RGB frame:
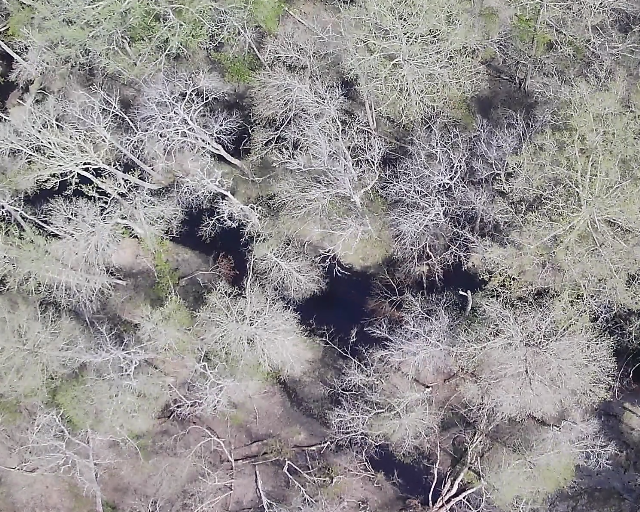
Thermal frame:
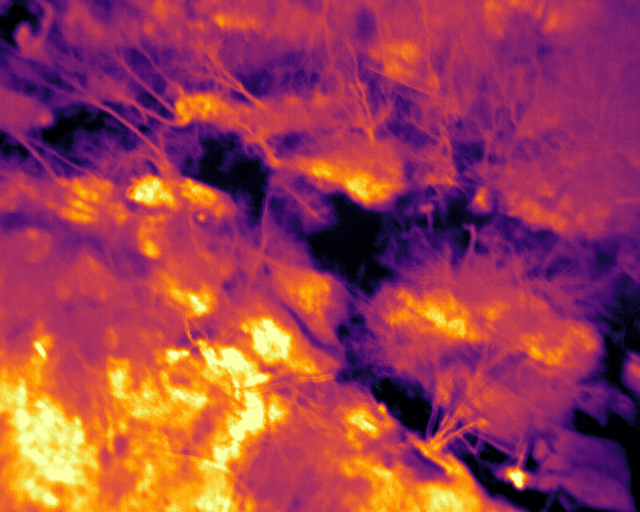
Captured: 2026-02-26 03:45:50
Pixels at or above 80 °C: 0 (fraction of frame: 0)